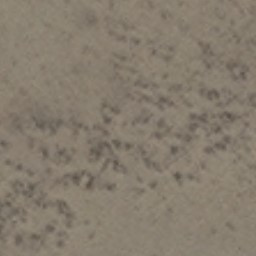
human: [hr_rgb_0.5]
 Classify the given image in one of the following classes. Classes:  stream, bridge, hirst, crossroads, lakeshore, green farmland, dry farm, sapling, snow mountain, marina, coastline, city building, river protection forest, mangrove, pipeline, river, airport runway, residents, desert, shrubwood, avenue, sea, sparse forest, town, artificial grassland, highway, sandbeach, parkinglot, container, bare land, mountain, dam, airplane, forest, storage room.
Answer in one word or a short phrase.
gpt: bare land